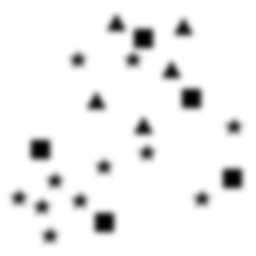
Squares: 5
Triangles: 5
Stars: 11
Total shapes: 21